Field crop: maize
Growth stage: 2
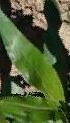
Species: maize